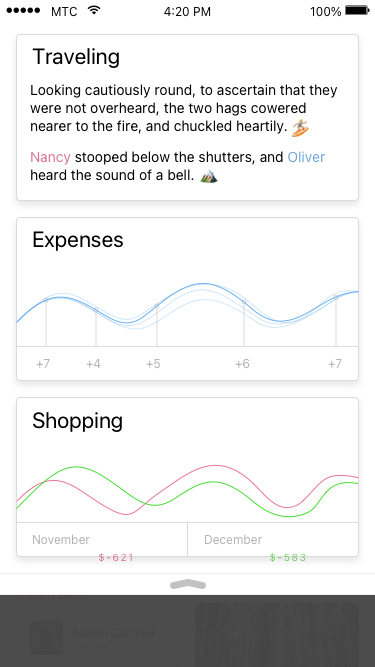
Text in this UI design:
 $-583
December
 $-621
November
Shopping
+7
+6
+5
+4
+7
Expenses
🏔
Nancy stooped below the shutters, and Oliver heard the sound of a bell.
🏄🏼
Looking cautiously round, to ascertain that they were not overheard, the two hags cowered nearer to the fire, and chuckled heartily.
Traveling